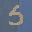
Label: 5